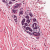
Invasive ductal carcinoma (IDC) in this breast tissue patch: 0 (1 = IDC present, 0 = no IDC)